Question: Due to this bug: <URL>
I need to upgrade my jquery-ui
When I look in development at app/assets/javascripts I see this:
but no jquery-ui
Nothing in public as we don't compile assets in development.
'app/assets/javascripts/application.js' has this:
'''
//= require jquery
//= require jquery_ujs
// Comment about stuff
//= require jquery-ui
//= require LISA
//= require jquery.rest
//= require jquery.autoSuggest.packed
'''
Ruby '1.9.3-p194', 'rails 3.2.8' (being upgraded from 'rails 3.2.6')

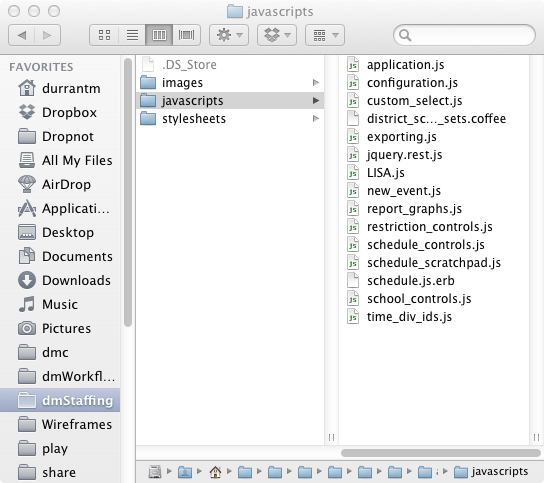
Answer: Did you check 'lib/assets/javascripts' and 'vendor/assets/javascripts' too?
Really, it should be in the 'vendor' folder. It is a "vendored" jQuery plugin because a 3rd party authored it.
Also, as @Amar mentioned in his comment, it could also be installed via a gem.